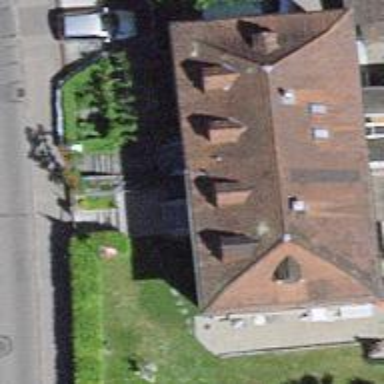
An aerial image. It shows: Residential building with side-hipped roof shape.